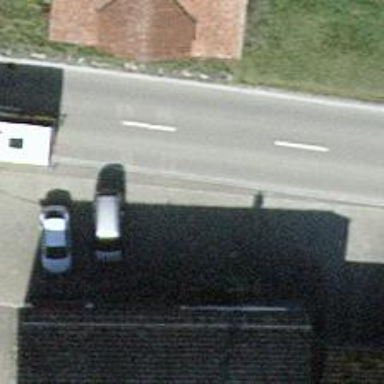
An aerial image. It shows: Bus stop with platform for public transport.